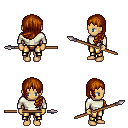
a pixel art fantasy rpg character, female body template, human, tanned skin, white long-sleeve shirt, gold greaves, brunette left-swept hairstyle, spear, four views (front, back, left, right), 2x2 character sprite sheet, small pixel art, hard edges, no anti-aliasing